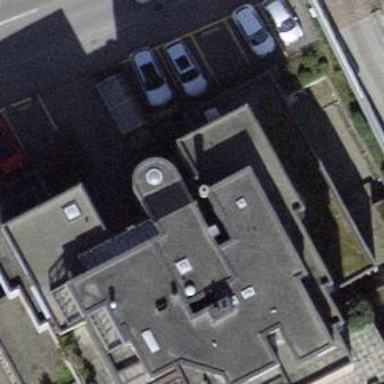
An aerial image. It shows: Healthcare centre.